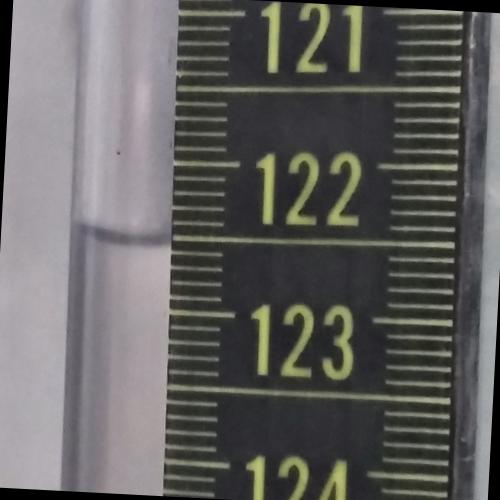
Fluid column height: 122.5 cm